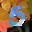
Label: 5